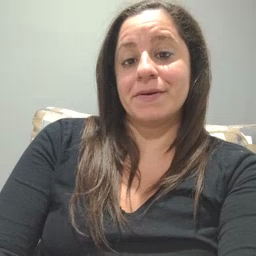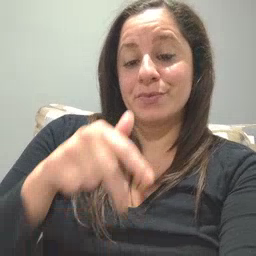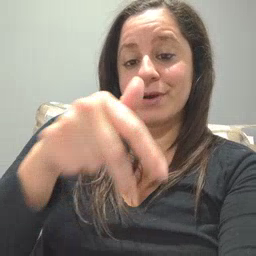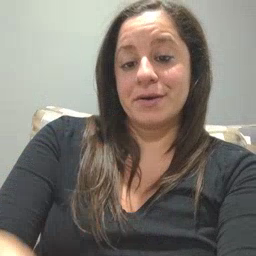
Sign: ride